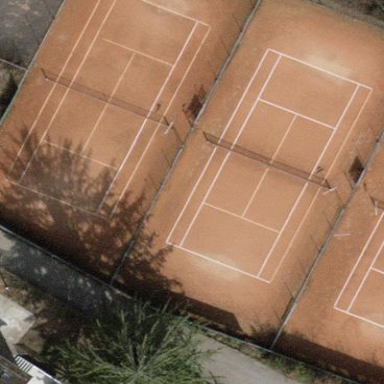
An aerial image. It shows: Tennis court on the leisure land pitch.